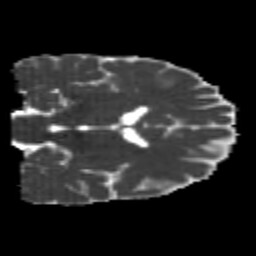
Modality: MD
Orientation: coronal
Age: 25
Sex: female
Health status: healthy
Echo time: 0.074 s